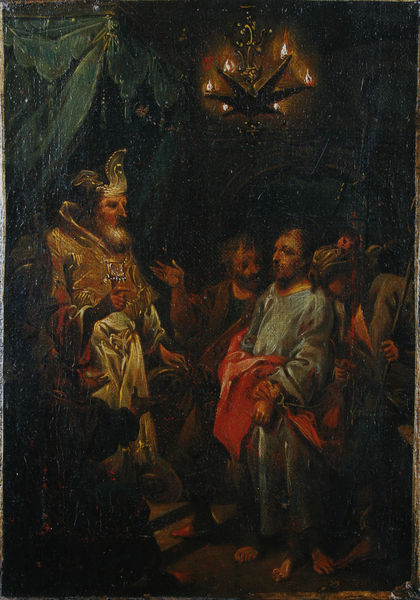
Titel: Christus vor Kaiphas
Künstler: Johann Conrad Seekatz
Standort: Mainz
Institution: Landesmuseum
Schlagwörter: blau, dunkel, feuer, gemälde, hand, mann, schatten, umhang, weiß, grün, menschen, ocker, sitzen, braun, geste, grau, hell, holz, hut, kleid, lampe, licht, männer, orange, schwarz, szene, tür, türkis, zimmer, rot, schloss, tuch, beige, malerei, bart, bärte, gesichter, mütze, arm, falten, herodes, rembrandt, samt, hände, innenraum, portrait, porträt, vorhang, öl, brücke, kirche, boden, gewand, gold, kelch, mantel, decke, gewänder, personen, leuchte, theater, höhle, krone, stock, helldunkel, fesseln, hellblau, düster, sitz, stab, fels, hocker, rundbogen, treppe, gefolge, kaiser, könig, lanze, papst, soldaten, thron, sprechen, kerze, bett, kerzen, kronleuchter, leuchter, lüster, stufe, stufen, zeigen, tor, barfuss, keller, messing, blut, flamme, burg, flammen, knechte, bürger, volk, herrscher, pilatus, treffen, brokat, kerzenleuchter, gestus, anklage, prister, öllampe, christus, jesus, blaugrün, priester, grotte, bittsteller, kostüme, diskussion, baldachin, bettler, heiliger, mitra, balu, verehrung, gerafft, jünger, schauspieler, heilig, gefangener, armut, bitte, tunika, turban, bitten, herscher, zepter, himmelbett, zelt, fessel, delacroix, katakomben, spannung, apostel, handgelenk, untertanen, heel, untertan, untergebene, hohepriester, hoher priester, gesuch, theaterstück, bite, gebeugt geneigt, helldunel, nackte füße, haarigkönig